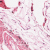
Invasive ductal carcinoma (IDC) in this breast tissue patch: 0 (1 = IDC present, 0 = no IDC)